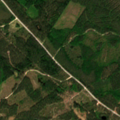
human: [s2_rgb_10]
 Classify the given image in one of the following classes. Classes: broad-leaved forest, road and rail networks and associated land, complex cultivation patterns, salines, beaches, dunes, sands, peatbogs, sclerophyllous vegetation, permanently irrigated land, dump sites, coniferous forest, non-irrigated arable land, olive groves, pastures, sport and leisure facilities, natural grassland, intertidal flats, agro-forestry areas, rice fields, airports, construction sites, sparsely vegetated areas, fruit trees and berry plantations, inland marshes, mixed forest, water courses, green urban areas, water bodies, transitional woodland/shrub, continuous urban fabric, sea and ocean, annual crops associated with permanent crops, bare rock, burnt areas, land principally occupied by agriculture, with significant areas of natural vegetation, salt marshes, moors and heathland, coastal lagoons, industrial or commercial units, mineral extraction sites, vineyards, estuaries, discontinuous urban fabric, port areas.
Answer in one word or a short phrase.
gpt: coniferous forest, transitional woodland/shrub, water bodies